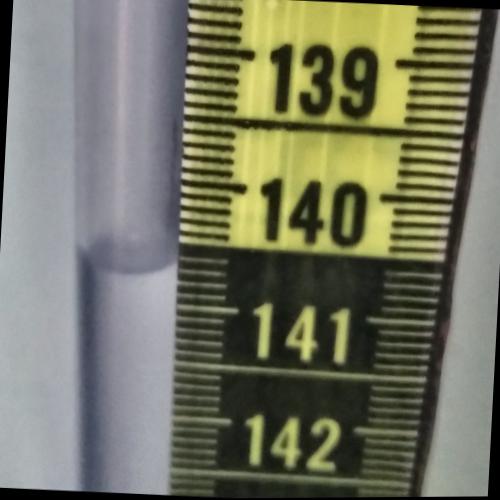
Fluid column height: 140.7 cm